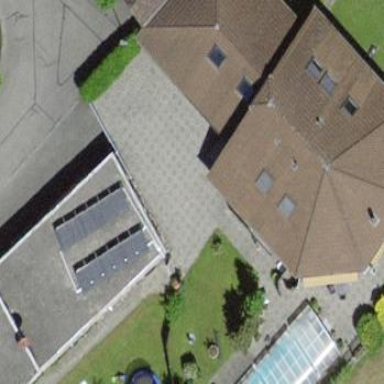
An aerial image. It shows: House with hipped roof.